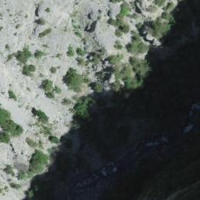
EUNIS habitat code: 50
Species observed at this site:
Buteo buteo
Aquila chrysaetos